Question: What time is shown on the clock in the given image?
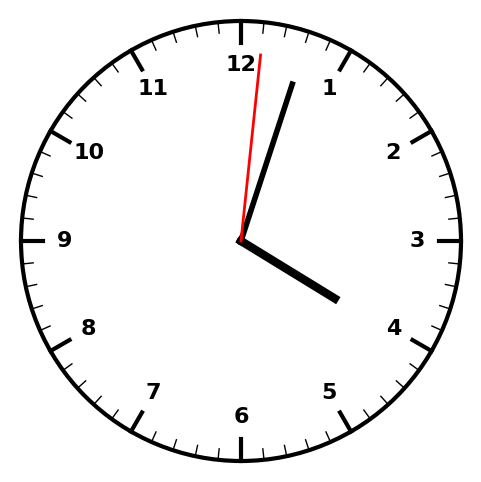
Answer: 04:03:01